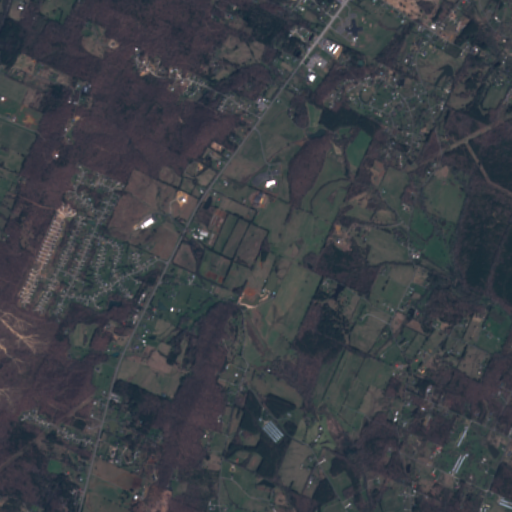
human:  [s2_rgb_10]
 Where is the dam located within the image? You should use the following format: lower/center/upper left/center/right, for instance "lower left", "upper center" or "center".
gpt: The dam is located in the upper left of the image.
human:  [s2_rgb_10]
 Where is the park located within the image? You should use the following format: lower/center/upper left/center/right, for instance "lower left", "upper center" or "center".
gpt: The park is located in the lower center of the image.
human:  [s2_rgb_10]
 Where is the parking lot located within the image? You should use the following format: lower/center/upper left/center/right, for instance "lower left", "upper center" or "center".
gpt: The parking lot is located in the upper right of the image.
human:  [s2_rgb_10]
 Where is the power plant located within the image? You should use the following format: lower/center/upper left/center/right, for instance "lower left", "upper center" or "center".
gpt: There is no power plant in the image.